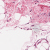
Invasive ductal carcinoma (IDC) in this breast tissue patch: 0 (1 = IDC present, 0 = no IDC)